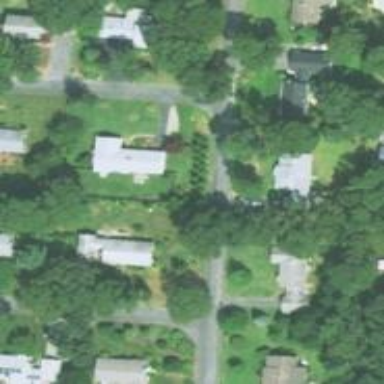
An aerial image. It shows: Driveway.